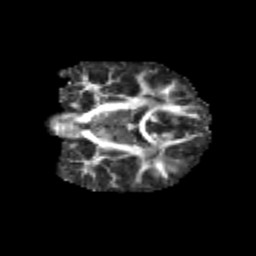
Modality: FA
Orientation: coronal
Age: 11
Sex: male
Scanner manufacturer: siemens
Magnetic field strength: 3 T
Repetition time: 3.8 s
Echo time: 0.07 s